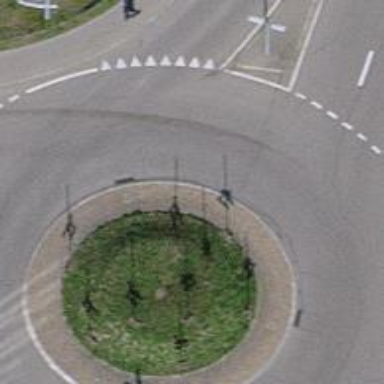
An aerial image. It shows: Primary highway with asphalt surface leading to roundabout.